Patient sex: F
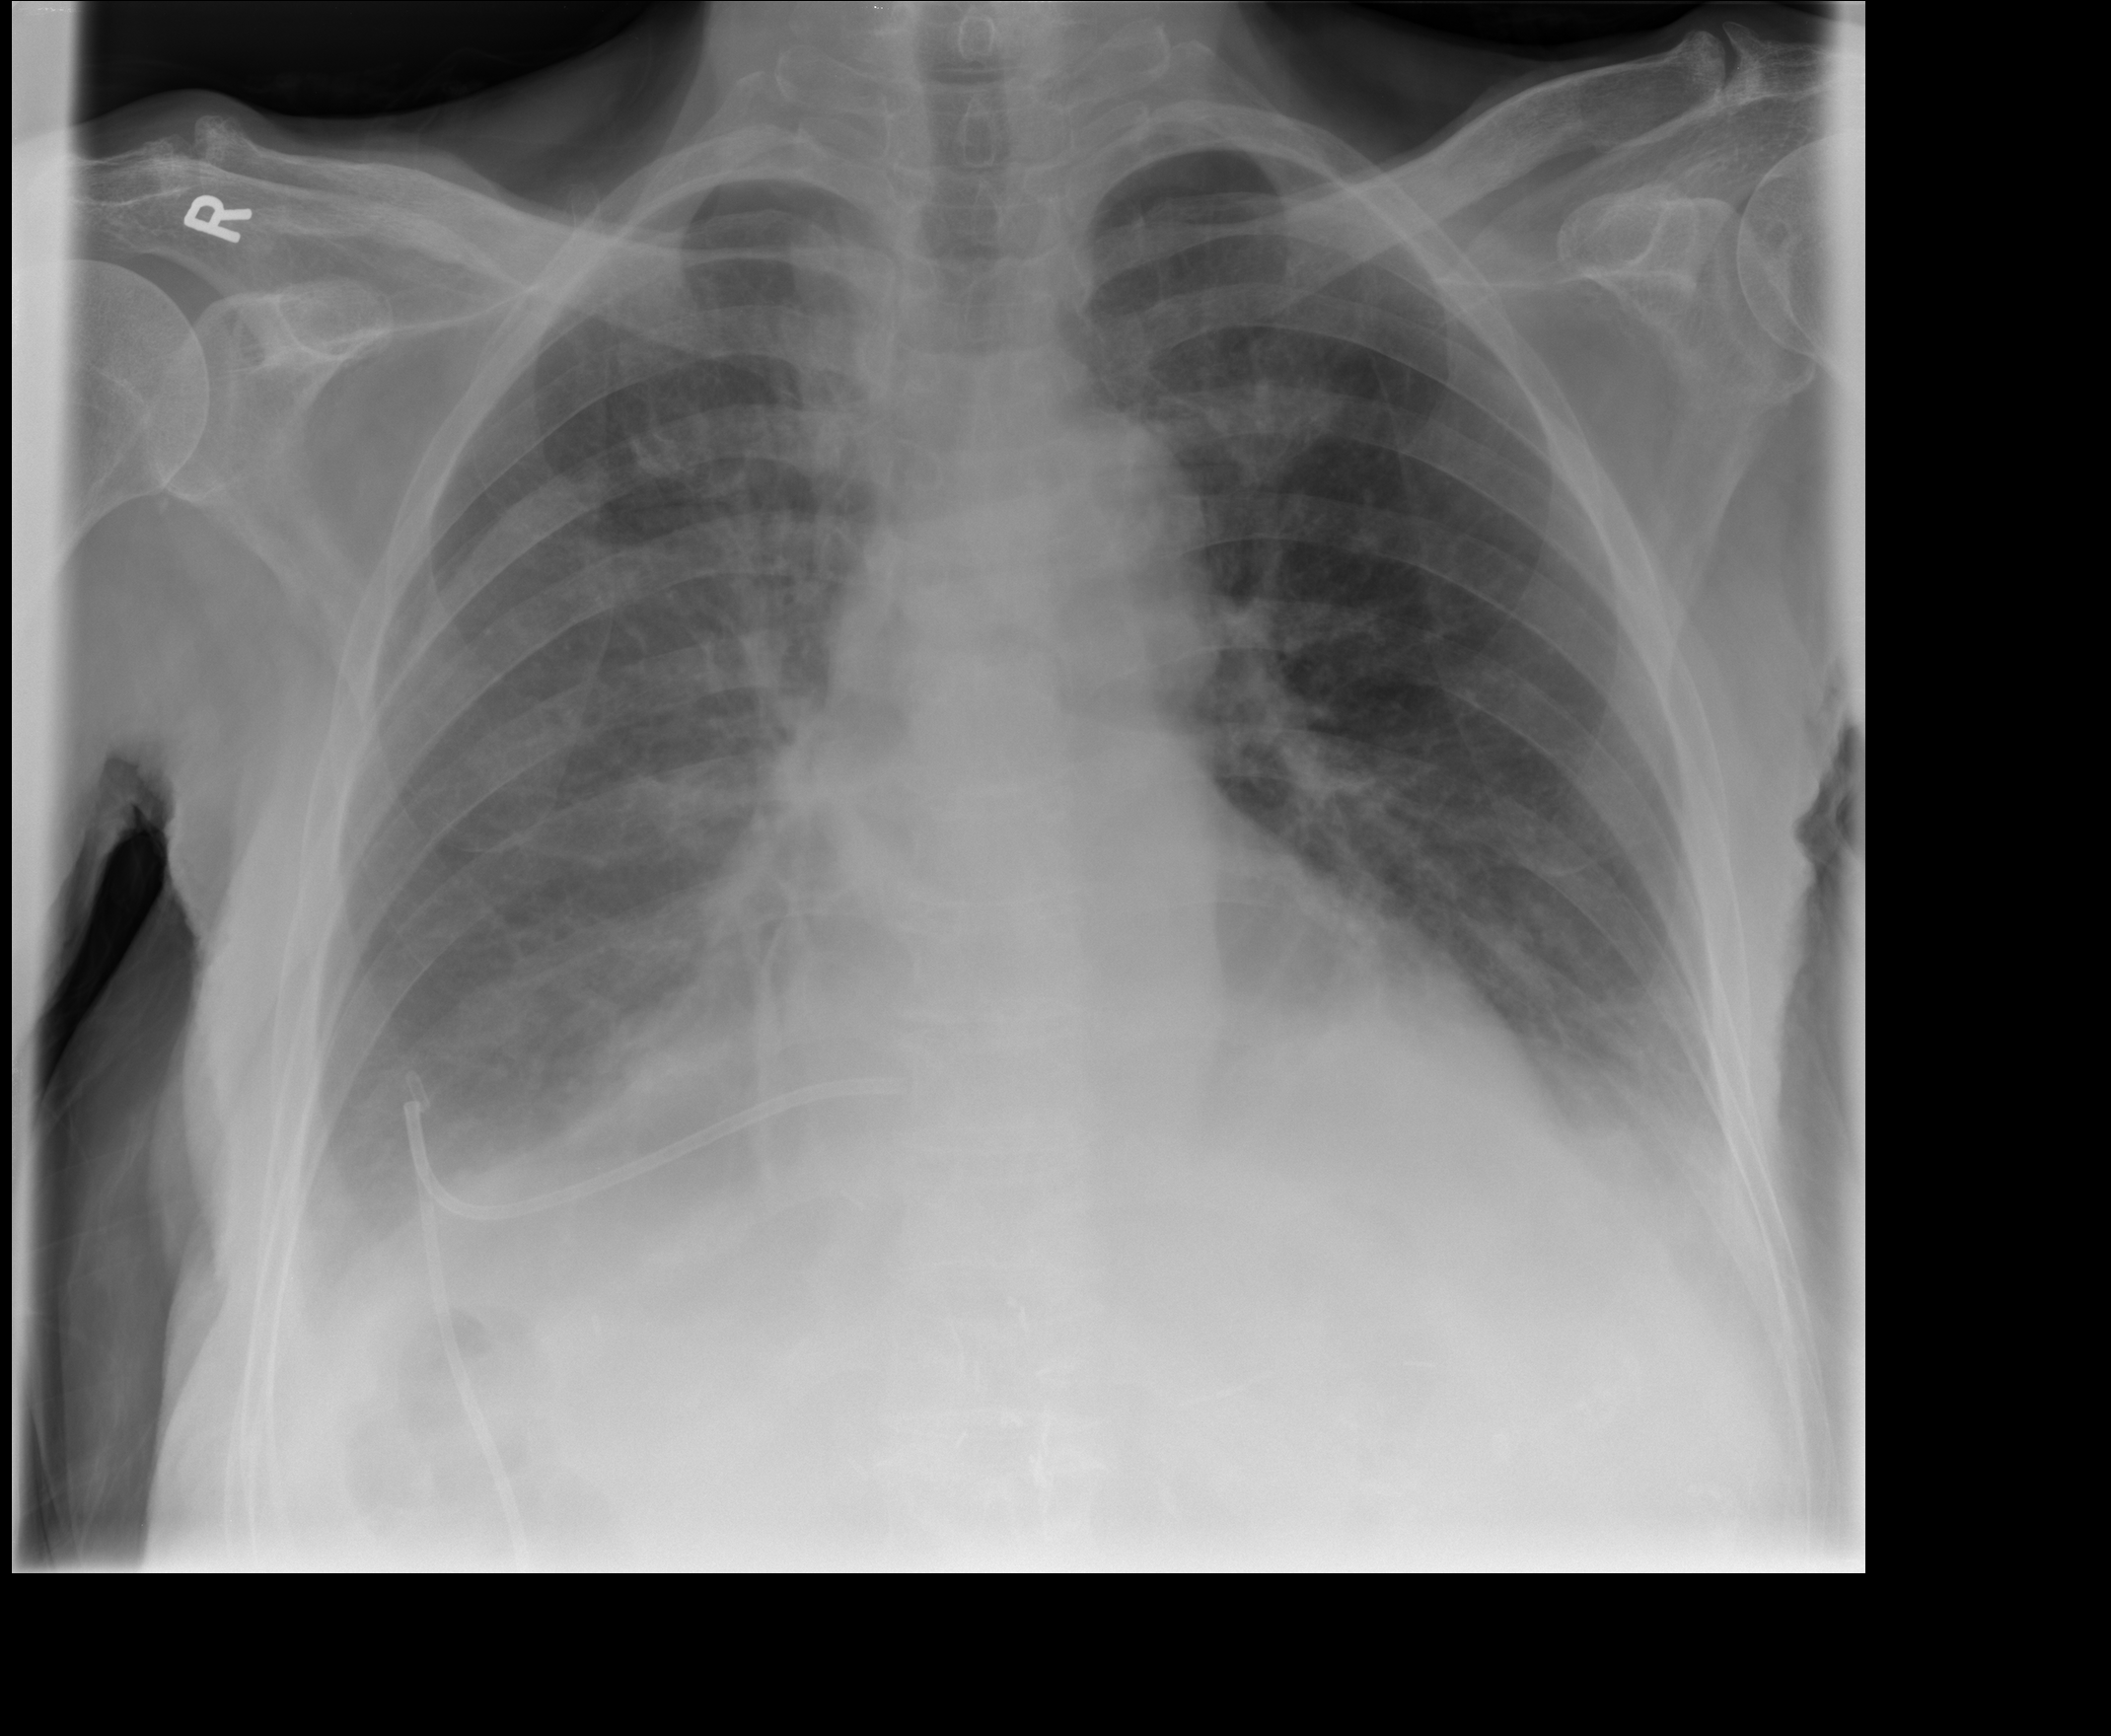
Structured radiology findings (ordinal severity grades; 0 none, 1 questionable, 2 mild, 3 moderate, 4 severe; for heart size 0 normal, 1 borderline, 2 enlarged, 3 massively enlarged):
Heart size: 2
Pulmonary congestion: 1
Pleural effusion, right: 2
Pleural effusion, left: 2
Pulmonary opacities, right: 0
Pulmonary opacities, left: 0
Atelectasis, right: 2
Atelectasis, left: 2